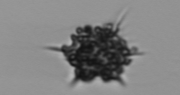
Label: Dictyocha